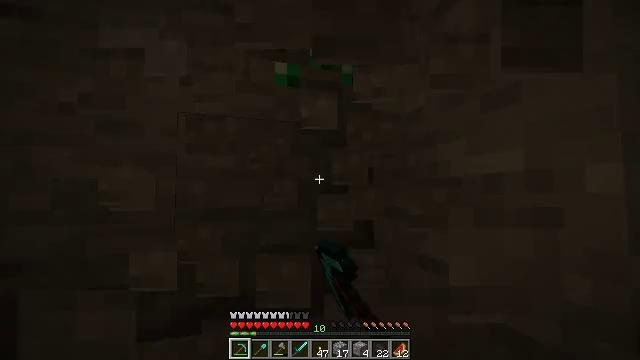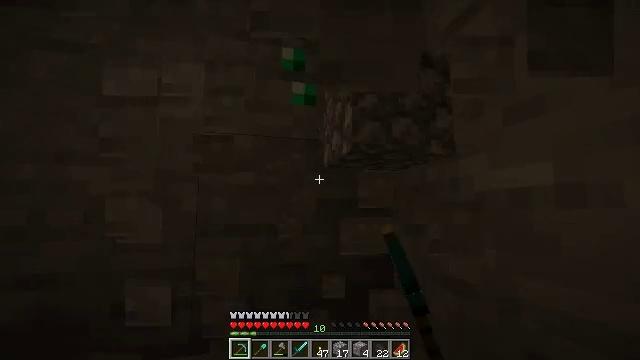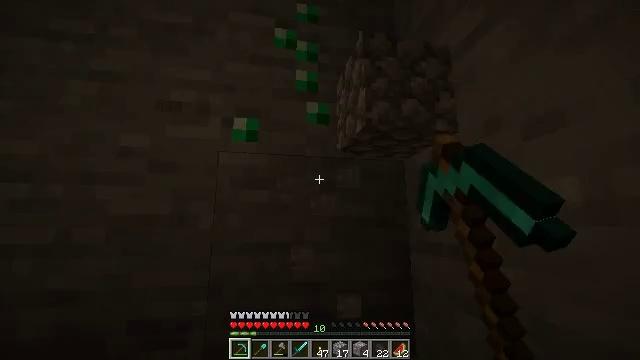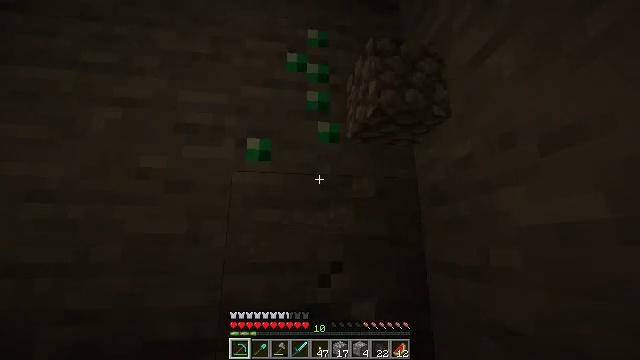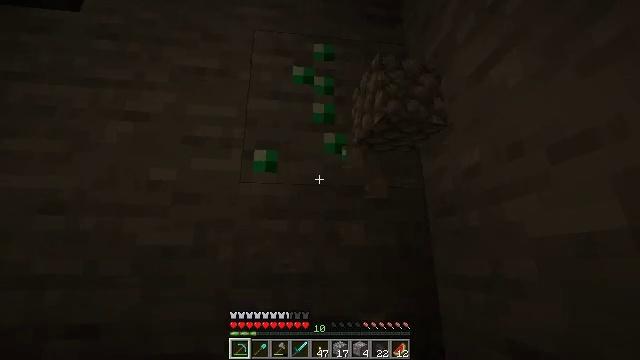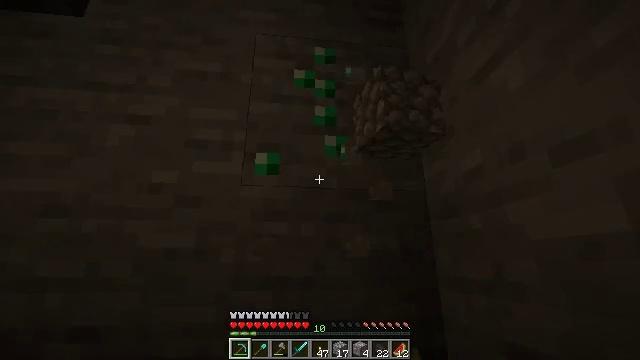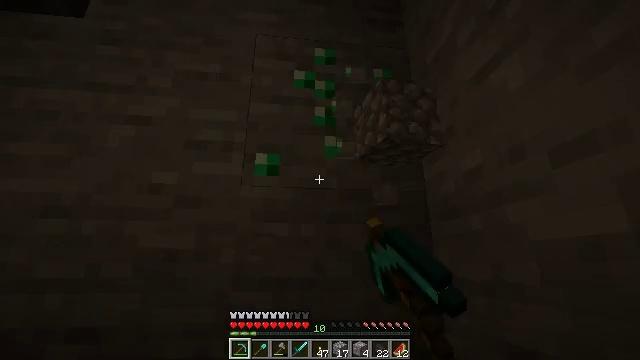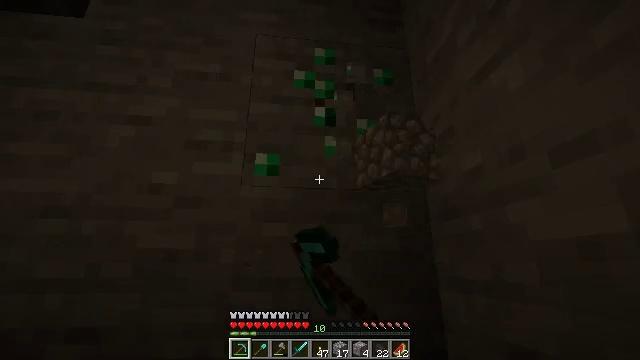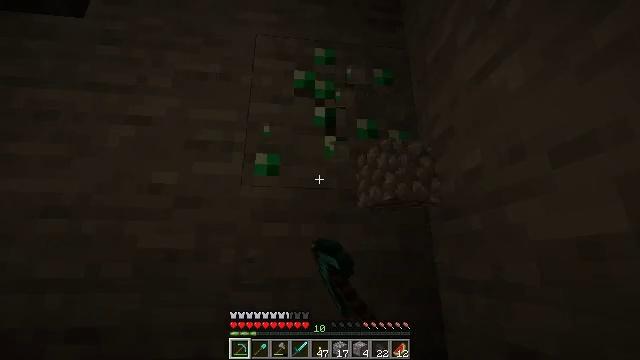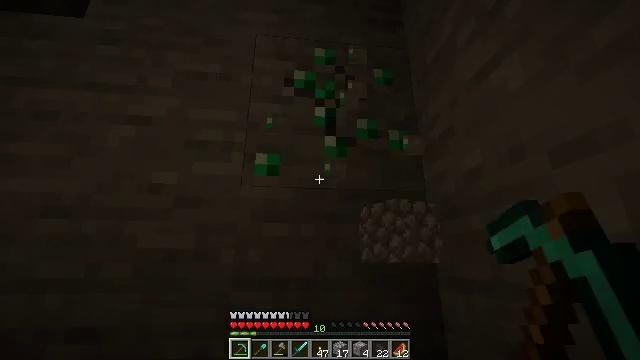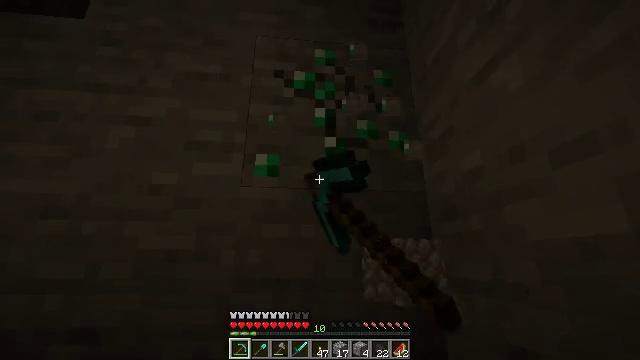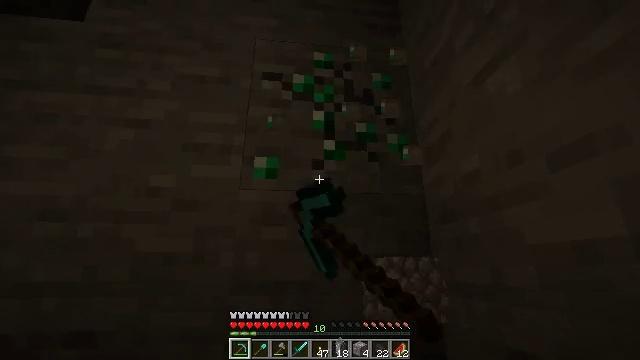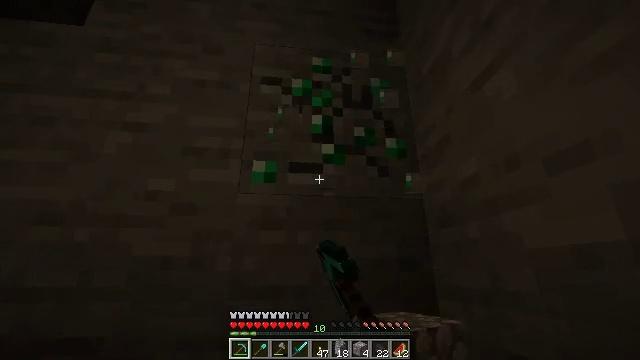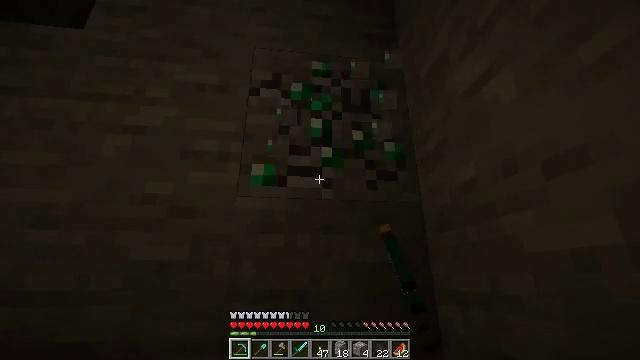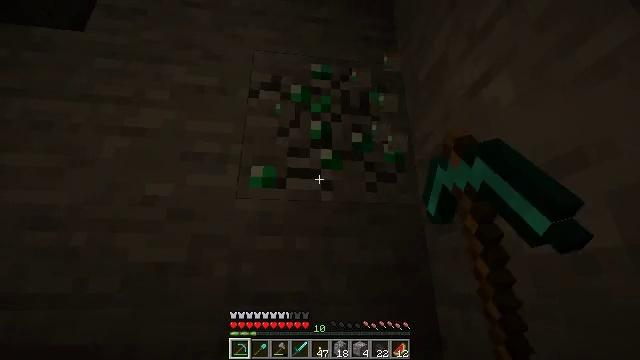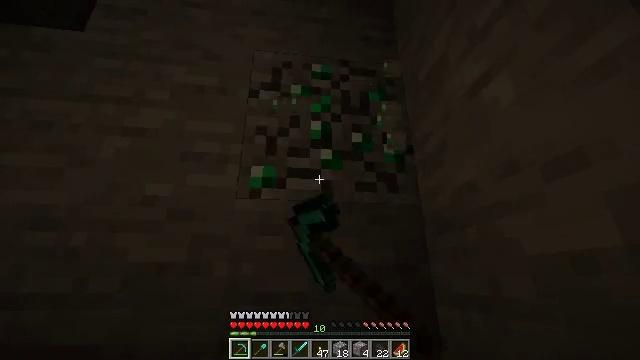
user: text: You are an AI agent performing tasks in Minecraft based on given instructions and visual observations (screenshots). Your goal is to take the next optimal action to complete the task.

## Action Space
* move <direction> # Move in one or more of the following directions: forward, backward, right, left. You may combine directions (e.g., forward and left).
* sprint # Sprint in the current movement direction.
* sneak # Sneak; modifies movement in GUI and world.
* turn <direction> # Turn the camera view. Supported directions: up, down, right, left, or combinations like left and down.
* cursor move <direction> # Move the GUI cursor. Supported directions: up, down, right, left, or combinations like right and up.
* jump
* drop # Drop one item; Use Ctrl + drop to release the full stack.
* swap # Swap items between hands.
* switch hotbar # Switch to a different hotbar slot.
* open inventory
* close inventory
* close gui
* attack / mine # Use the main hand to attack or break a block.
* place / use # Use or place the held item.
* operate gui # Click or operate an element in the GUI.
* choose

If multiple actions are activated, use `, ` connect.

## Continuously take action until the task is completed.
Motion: motion action
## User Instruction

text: Gather emerald ore with a pickaxe.
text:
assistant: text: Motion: turn left and up, attack / mine
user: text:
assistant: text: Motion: turn left and up, attack / mine
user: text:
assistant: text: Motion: turn left and up, attack / mine
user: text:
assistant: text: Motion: turn left and up, attack / mine
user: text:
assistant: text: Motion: attack / mine
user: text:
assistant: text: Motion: attack / mine
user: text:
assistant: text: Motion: attack / mine
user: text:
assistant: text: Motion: attack / mine
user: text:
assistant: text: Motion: attack / mine
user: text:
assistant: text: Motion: attack / mine
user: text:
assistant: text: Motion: attack / mine
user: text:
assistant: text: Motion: attack / mine
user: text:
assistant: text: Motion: attack / mine
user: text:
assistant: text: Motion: attack / mine
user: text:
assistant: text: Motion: attack / mine
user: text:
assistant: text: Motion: attack / mine
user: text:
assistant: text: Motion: move forward, attack / mine
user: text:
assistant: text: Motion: move forward, attack / mine
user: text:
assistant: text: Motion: move forward, attack / mine
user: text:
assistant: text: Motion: move forward, jump
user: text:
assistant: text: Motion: jump